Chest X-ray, PA view. Patient: 49 years old, sex F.
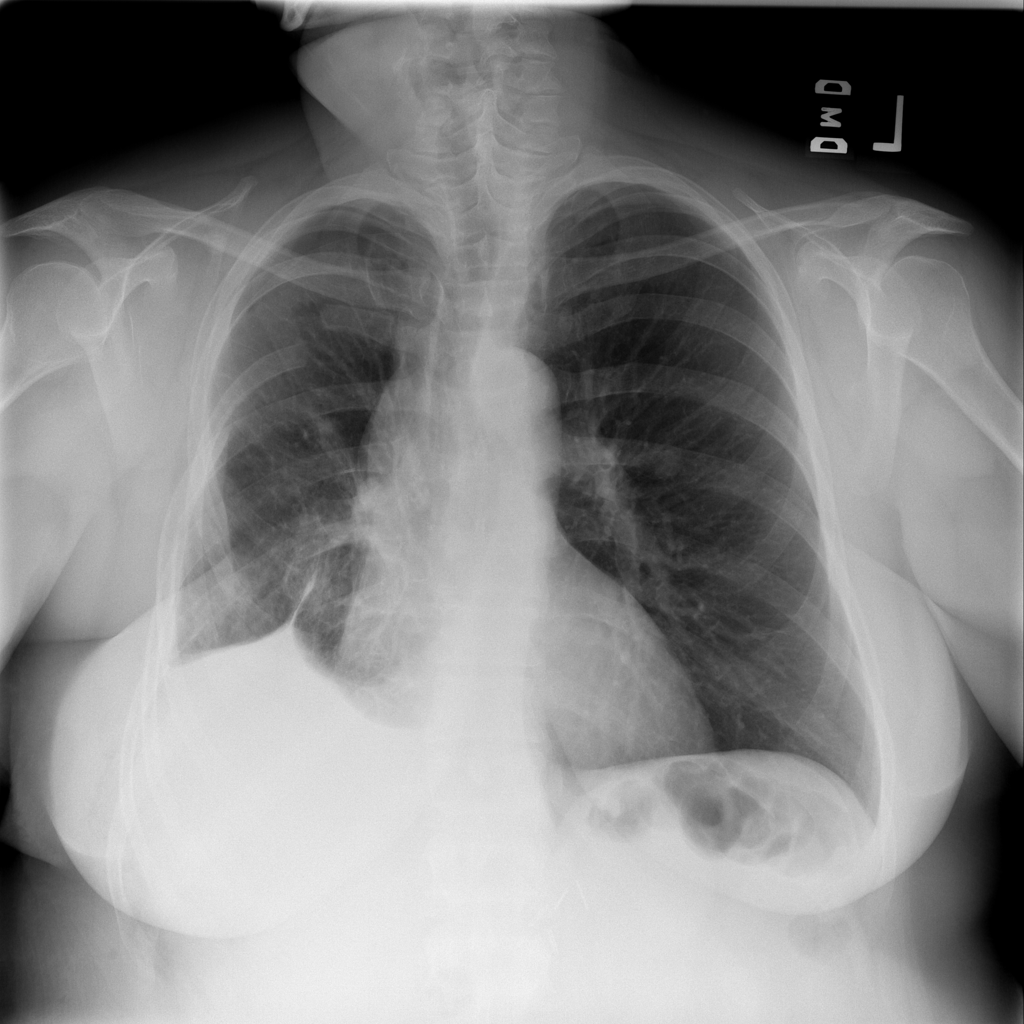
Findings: Atelectasis